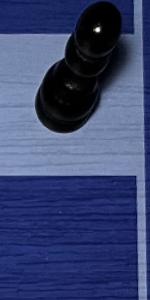
Label: Empty